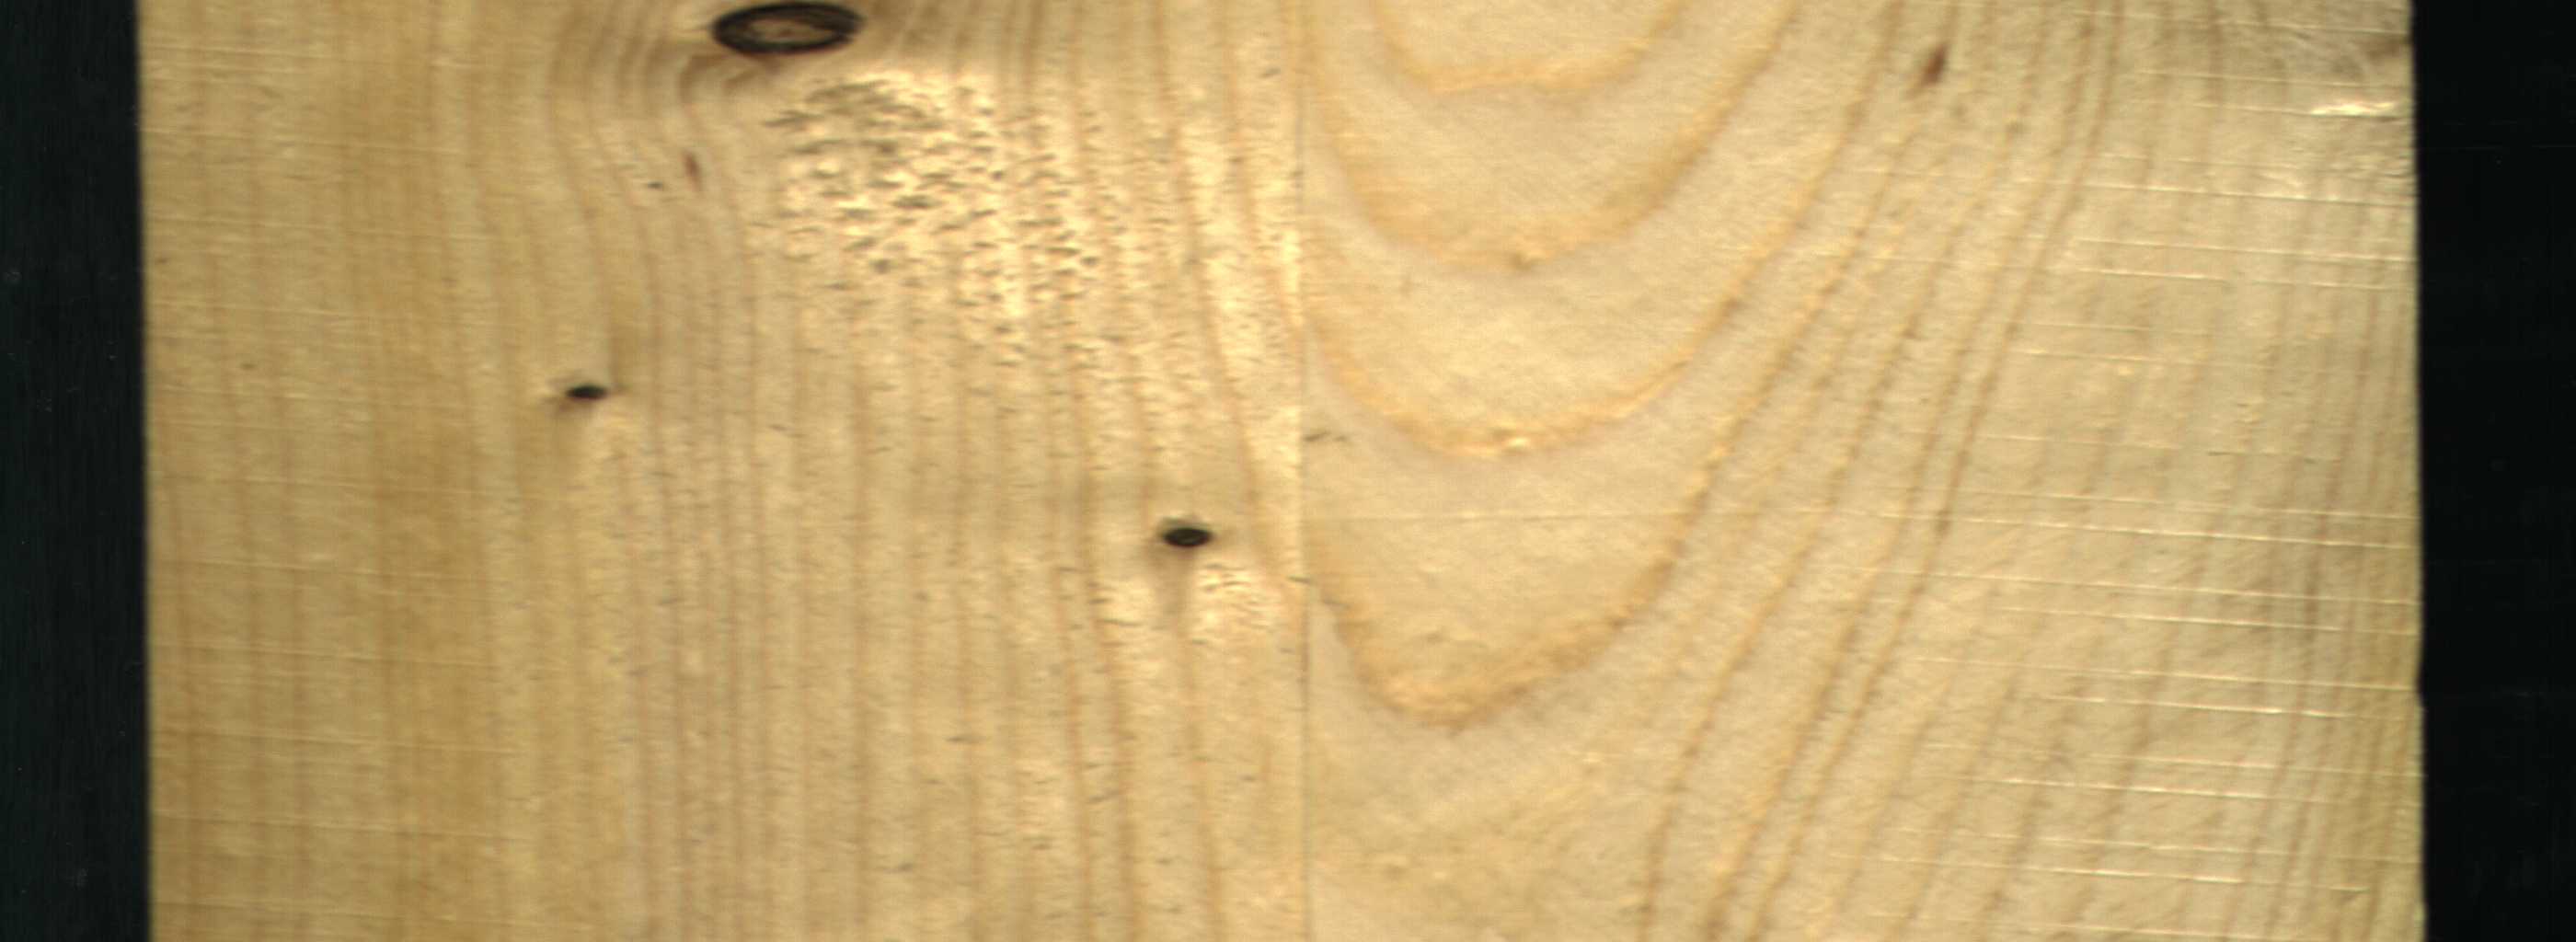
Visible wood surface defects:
Dead_Knot
Dead_Knot
Dead_Knot